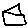
Label: house